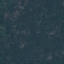
Label: Forest